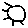
Label: sun